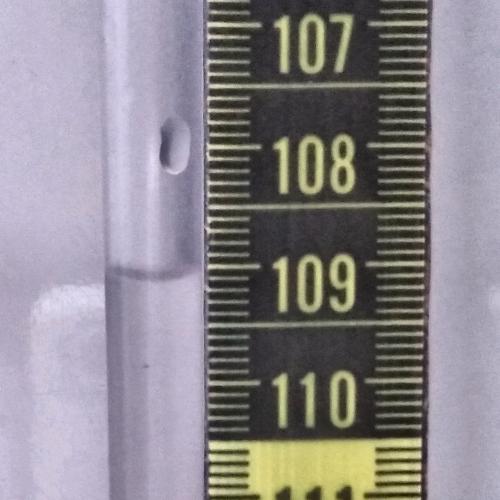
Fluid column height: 109.1 cm